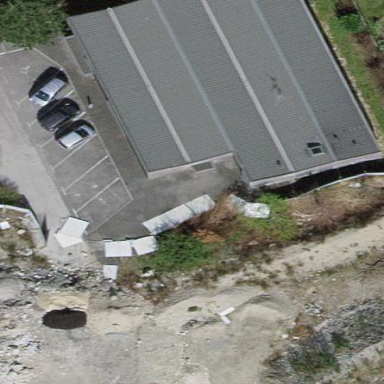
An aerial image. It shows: Public building with gabled roof.